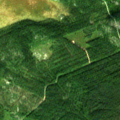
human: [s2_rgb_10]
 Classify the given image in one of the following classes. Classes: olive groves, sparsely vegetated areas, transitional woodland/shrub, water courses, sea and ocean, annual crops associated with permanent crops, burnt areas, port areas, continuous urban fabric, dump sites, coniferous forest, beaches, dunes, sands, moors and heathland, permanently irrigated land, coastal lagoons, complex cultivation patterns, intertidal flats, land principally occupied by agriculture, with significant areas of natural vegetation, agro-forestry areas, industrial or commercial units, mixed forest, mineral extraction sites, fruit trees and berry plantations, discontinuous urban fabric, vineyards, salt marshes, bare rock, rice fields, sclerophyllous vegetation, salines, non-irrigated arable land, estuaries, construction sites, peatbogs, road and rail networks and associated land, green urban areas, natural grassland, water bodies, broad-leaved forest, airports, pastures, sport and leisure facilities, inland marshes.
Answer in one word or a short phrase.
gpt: coniferous forest, mixed forest, peatbogs